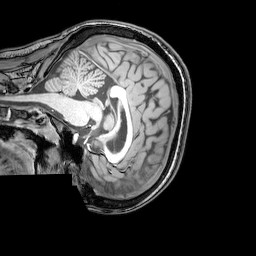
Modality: T1w
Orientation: sagittal
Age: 22
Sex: female
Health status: healthy
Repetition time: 0.081 s
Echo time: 0.037 s